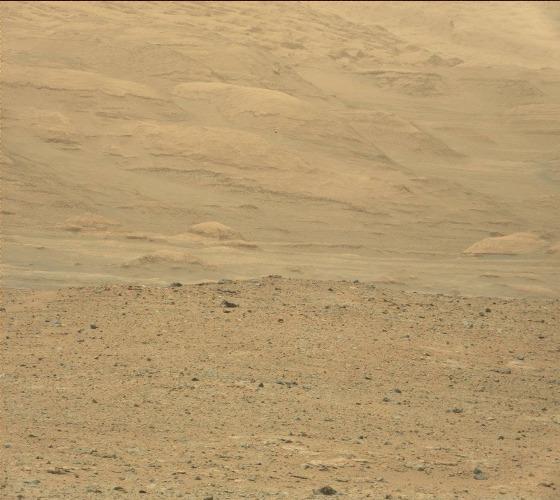
Terrain classes present: Gravel / Sand / Soil, Rock